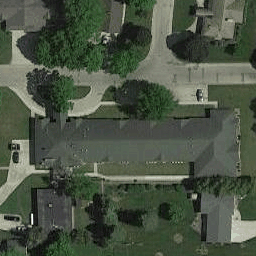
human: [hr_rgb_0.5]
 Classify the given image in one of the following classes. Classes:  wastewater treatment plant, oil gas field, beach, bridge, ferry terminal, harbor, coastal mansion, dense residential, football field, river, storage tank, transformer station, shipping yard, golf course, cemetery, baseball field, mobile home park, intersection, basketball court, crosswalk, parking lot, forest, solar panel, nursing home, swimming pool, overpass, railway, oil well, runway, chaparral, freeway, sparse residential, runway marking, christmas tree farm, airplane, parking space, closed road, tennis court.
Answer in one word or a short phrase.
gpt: nursing home